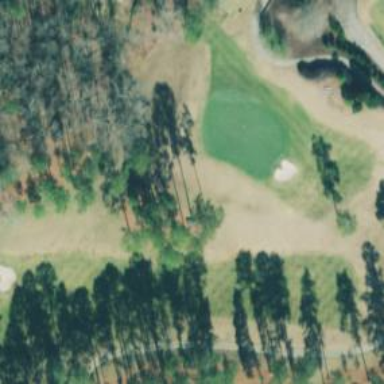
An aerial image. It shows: Golf fairway in the image.